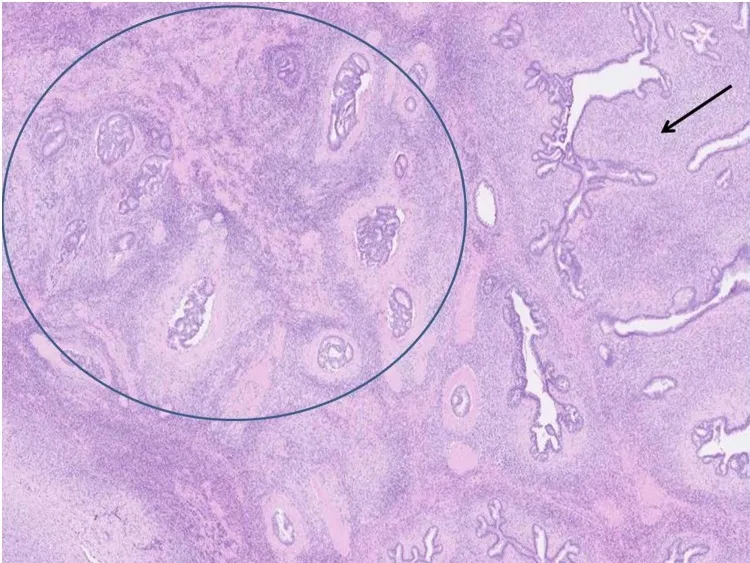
H&E staining at low power view. Grade 1 invasive carcinoma (in the circle) within the leaf-like typical aspect the phyllode tumor (arrow).
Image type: pathology (h&e)